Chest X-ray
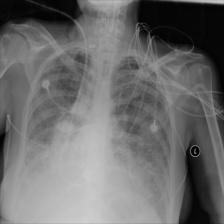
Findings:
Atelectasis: negative
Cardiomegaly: negative
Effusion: negative
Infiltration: negative
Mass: negative
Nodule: positive
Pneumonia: negative
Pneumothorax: negative
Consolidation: positive
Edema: negative
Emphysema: negative
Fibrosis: positive
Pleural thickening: negative
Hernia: negative